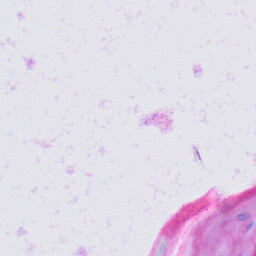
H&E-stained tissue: Skin